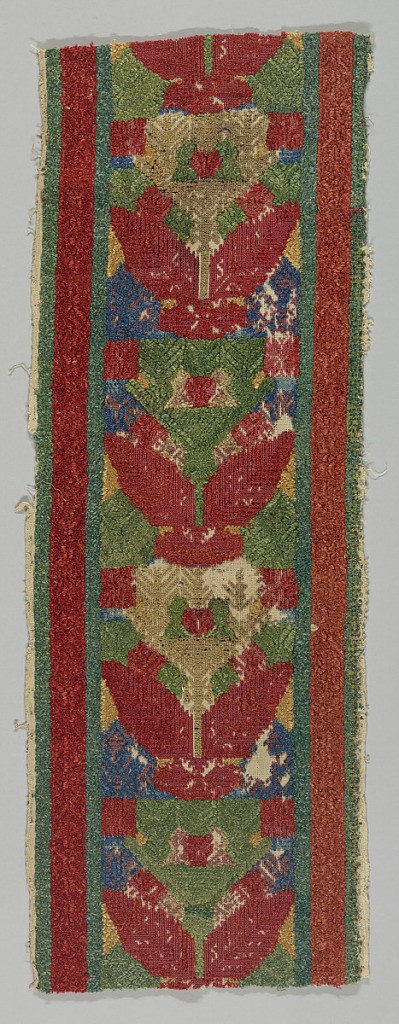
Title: Fragment
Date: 18th century
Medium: silk embroidery on linen foundation Technique: embroidered in cross and Rhodian cross stitches on plain weave
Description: Vertical design of leaves and abstract in red, green, blue and beige. Piece probably salvaged from a bed curtain.